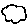
Label: cloud